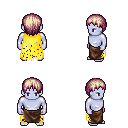
a pixel art fantasy rpg character, male body template, dark elf, purple skin, yellow tattered cape, robe skirt, white blonde plain hairstyle, four views (front, back, left, right), 2x2 character sprite sheet, small pixel art, hard edges, no anti-aliasing